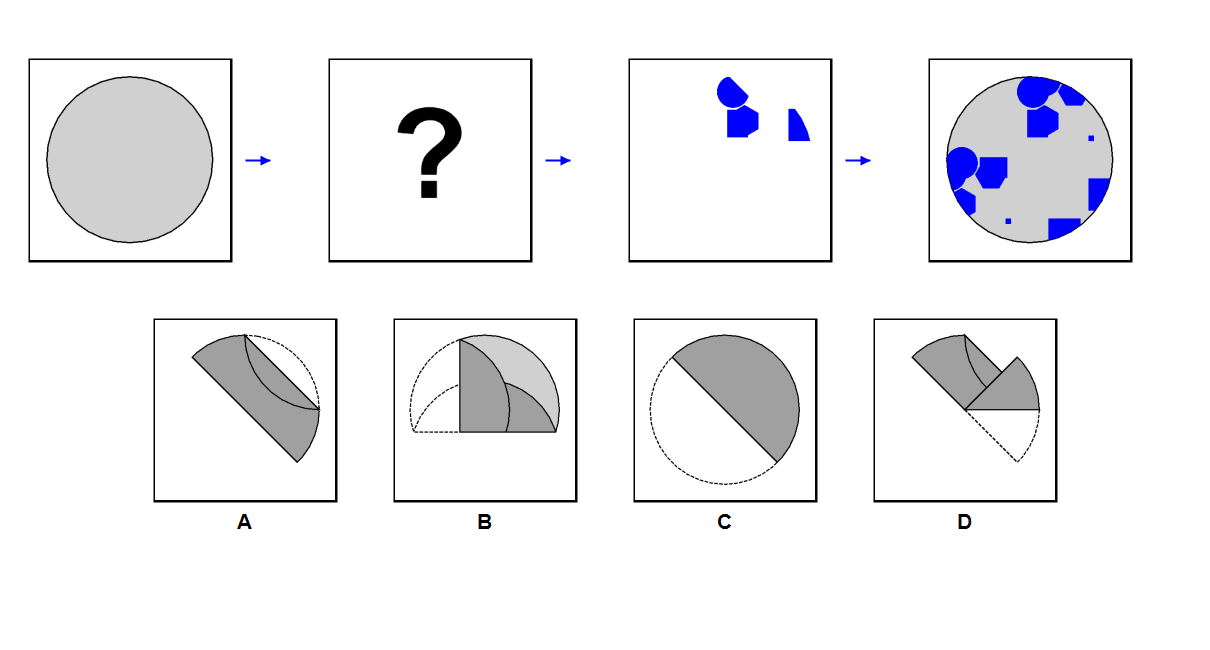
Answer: B